Field crop: maize
Growth stage: 2
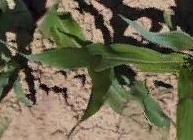
Species: maize